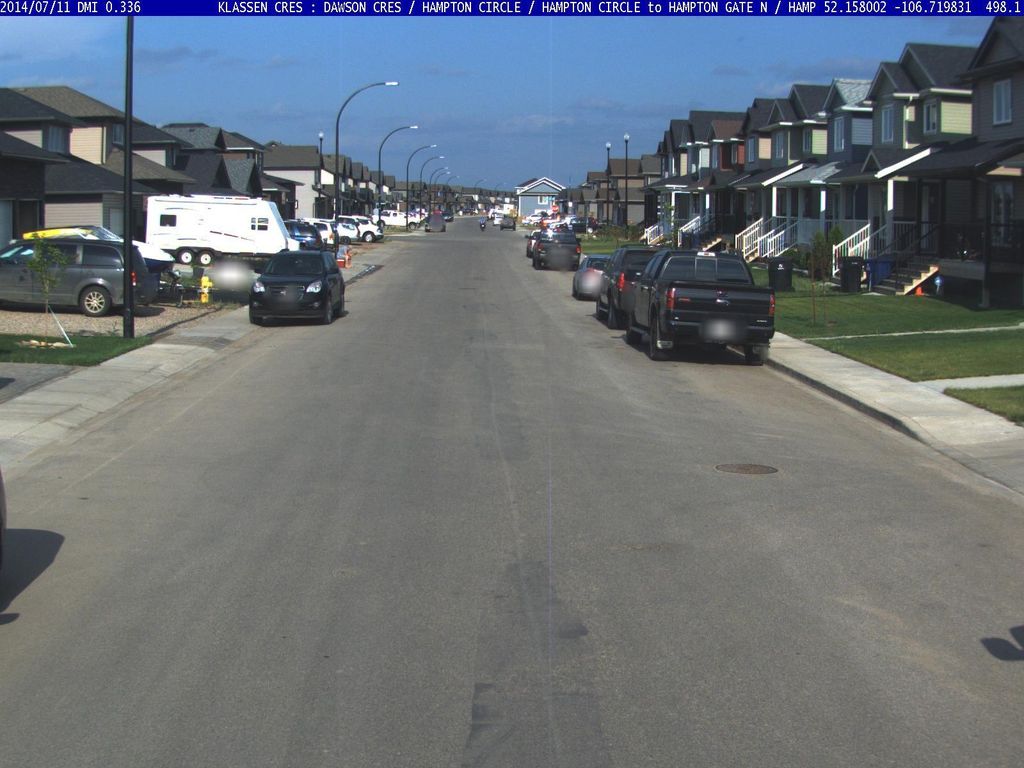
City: saskatoon